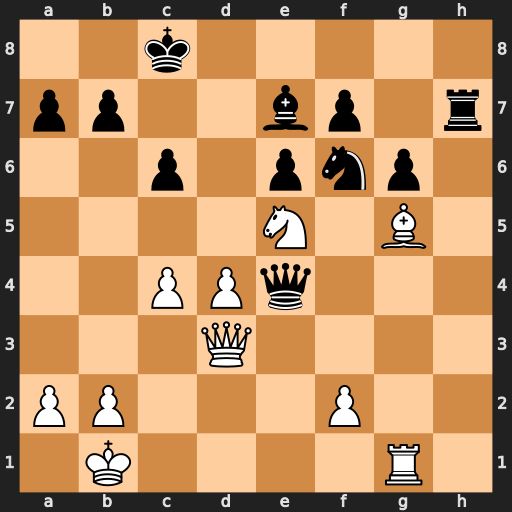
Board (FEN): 2k5/pp2bp1r/2p1pnp1/4N1B1/2PPq3/3Q4/PP3P2/1K4R1
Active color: w
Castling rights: -
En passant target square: -
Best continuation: Qxe4 Nxe4 Bxe7